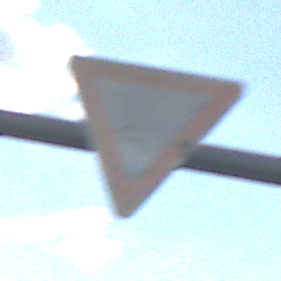
Verkehrszeichen: VorfahrtGewaehren
Umgebung: Outdoor, Nature
Tageszeit: Midday
Wetter: PartlyCloudy
Licht: Natural
Jahreszeit: NotSpecified
Kontrast: LowContrast